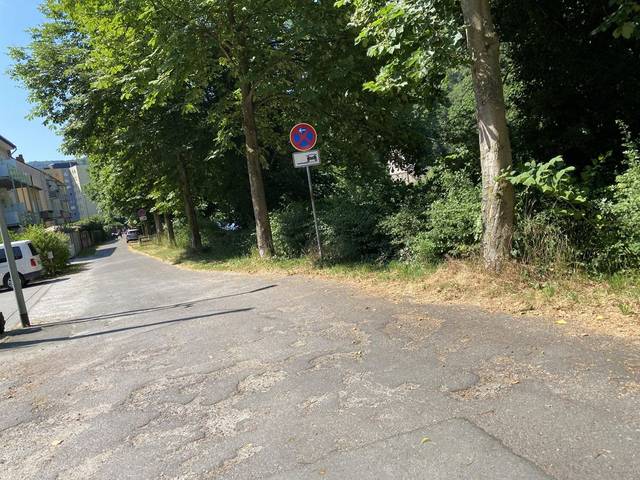
Region: Germany
Coordinates: 50.324, 7.733